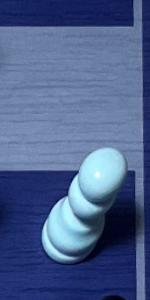
Label: Pawn_White